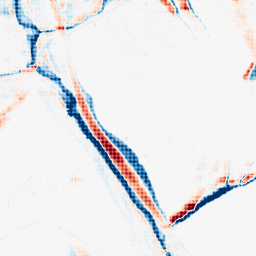
Category: morphological
Decomposition family: morphological_ellipse
Decomposition parameters: operation: average
width: 5
height: 20
Upsampling method: sinc_hamming
Upsampling parameters: scale: 8
kernel_size: 8
Upsampling scale: 8